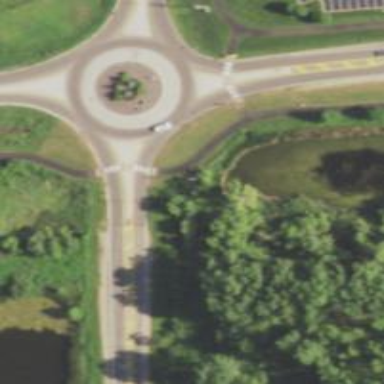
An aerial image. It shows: Uncontrolled zebra crossing on the road.